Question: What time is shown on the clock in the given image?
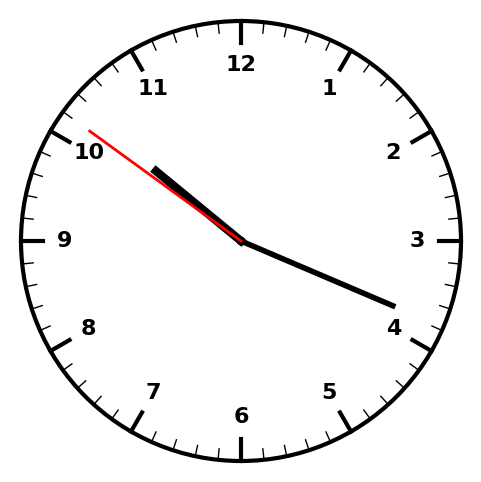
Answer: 10:18:51